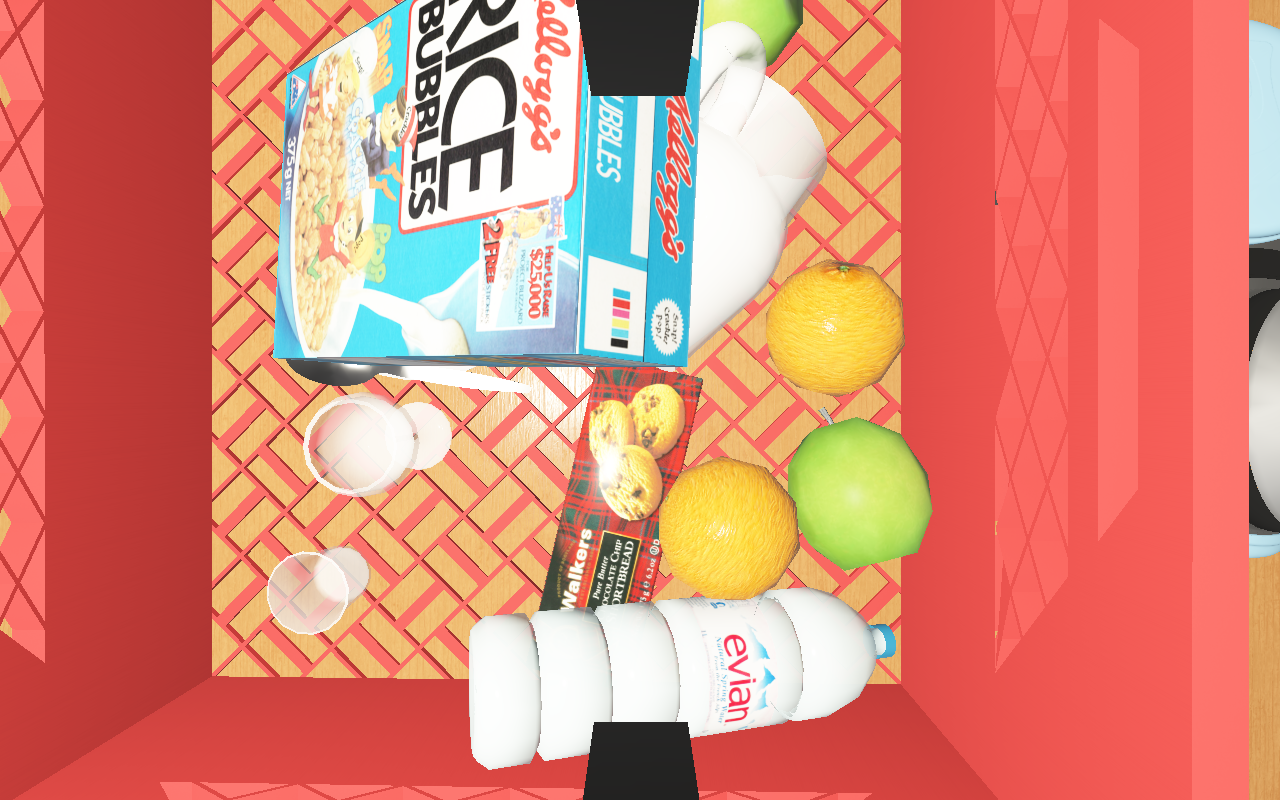
Objects in the scene:
water bottle
apple
apple
orange
orange
glass
wineglass
honey jar
jam jar
cereal box
cereal box
biscuit box